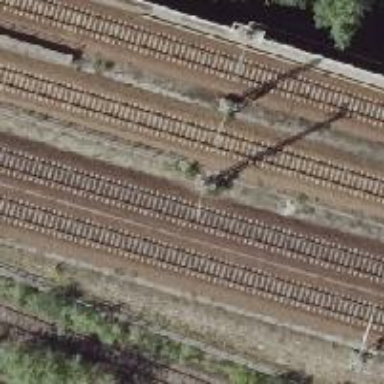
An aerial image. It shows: Railway track with contact line for electrification.